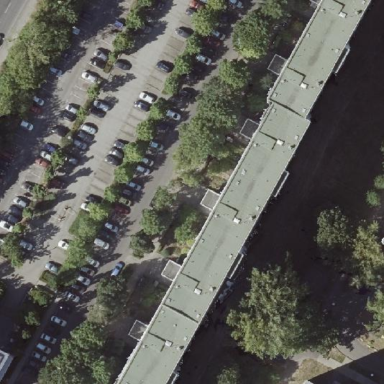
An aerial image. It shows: Building with apartments and flat roof.